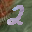
Label: 2